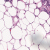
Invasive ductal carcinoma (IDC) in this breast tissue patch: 1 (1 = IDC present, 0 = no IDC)